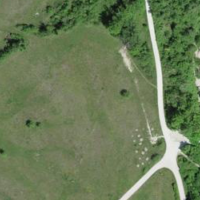
EUNIS habitat code: 45
Species observed at this site:
Tachybaptus ruficollis
Stachys recta
Anacamptis pyramidalis
Anas platyrhynchos
Melilotus albus
Euphorbia cyparissias
Melampyrum arvense
Cygnus olor
Globularia bisnagarica
Orchis militaris
Motacilla alba
Corvus corax